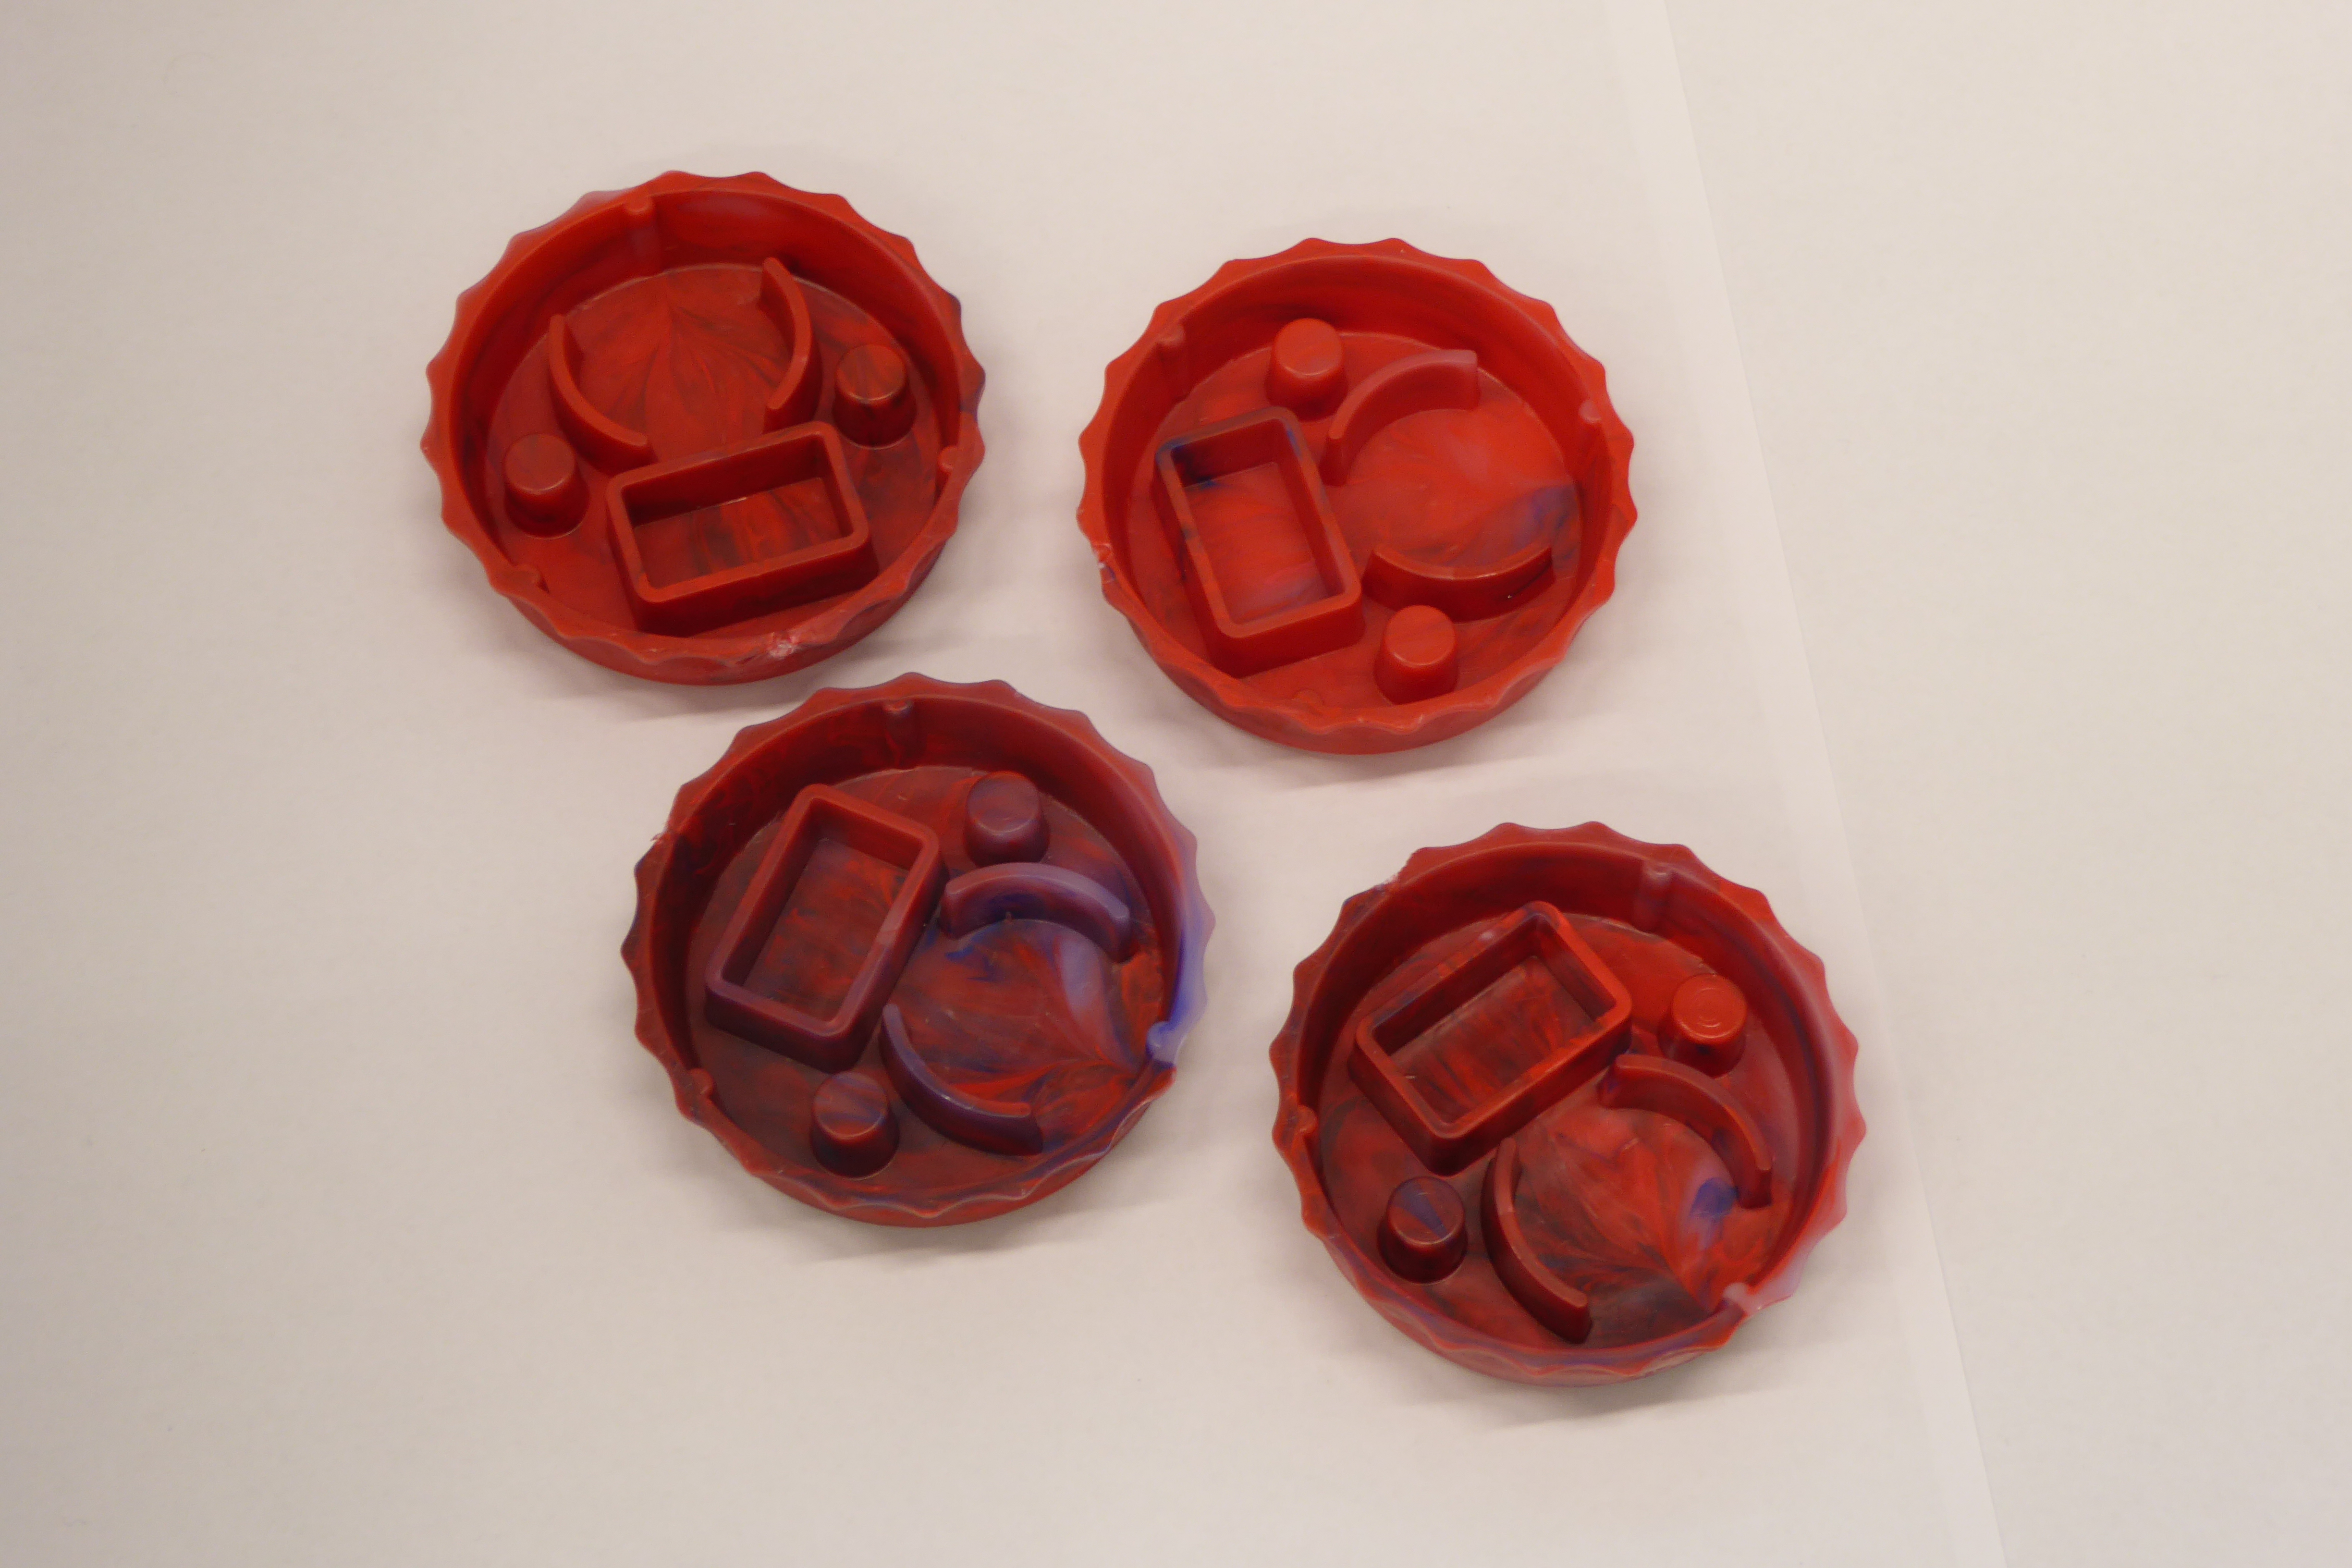
Label: Bottle Opener - Cover